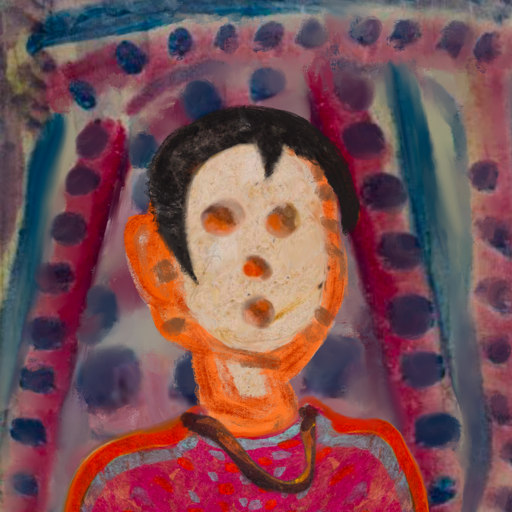
Background: HillGirl, Head And Neck Front: Rupkatha, Face Front: Rupkatha, Bust: Sisters, Hair Front: Roy_Bahadur, Head Accessory: Blank, Second Necklace: Comrade, Necklace: Blank, Baby: Blank